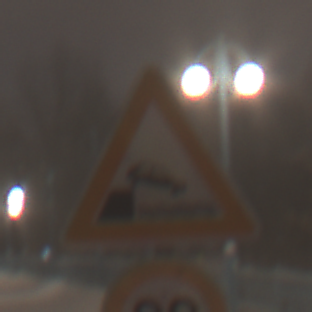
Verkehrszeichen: Ufer
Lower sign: Geschwindigkeit80
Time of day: Night
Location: Outdoor (Urban)
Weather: Overcast
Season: Winter
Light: Artificial